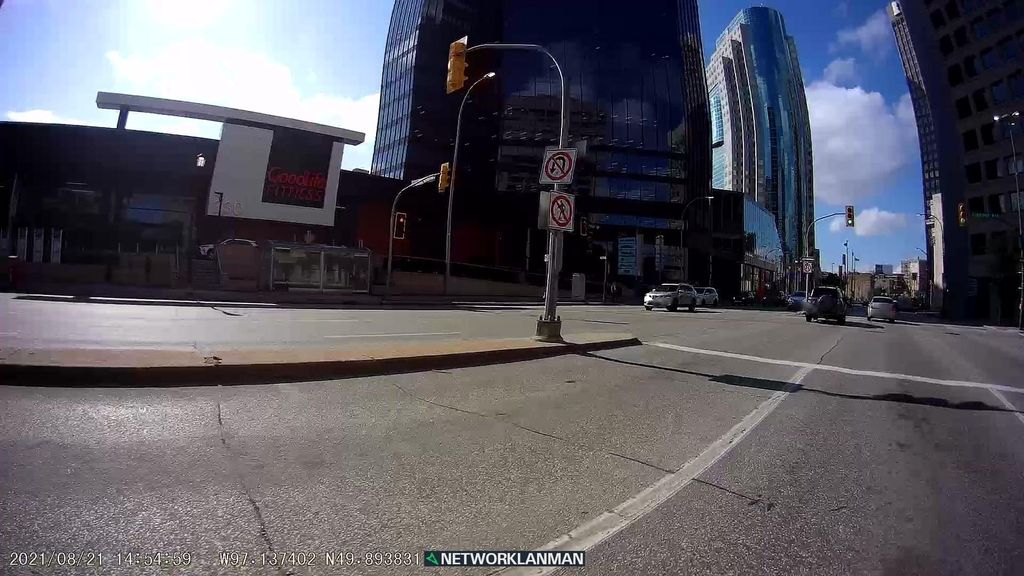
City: winnipeg